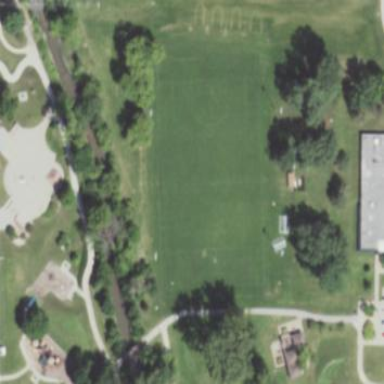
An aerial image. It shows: Grass pitch designated for soccer.